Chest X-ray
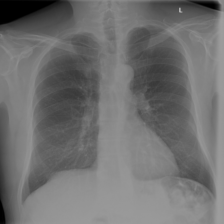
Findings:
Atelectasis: negative
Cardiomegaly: negative
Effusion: negative
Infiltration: negative
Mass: negative
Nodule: negative
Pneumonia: negative
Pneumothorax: negative
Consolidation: negative
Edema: negative
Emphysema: negative
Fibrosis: positive
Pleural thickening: negative
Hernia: negative